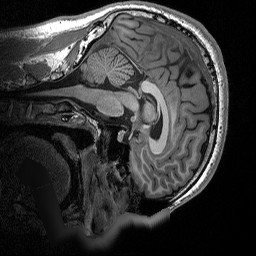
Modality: T1w
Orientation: sagittal